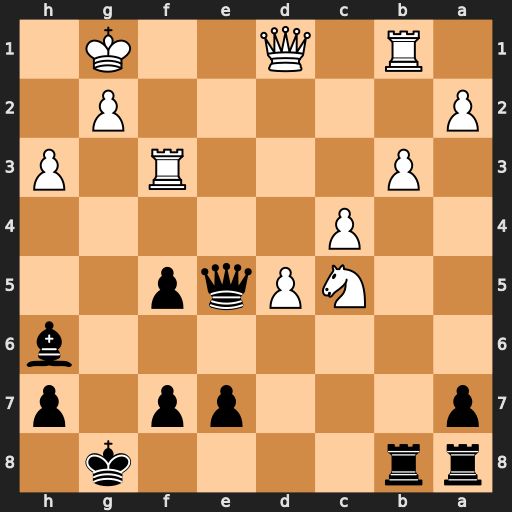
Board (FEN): rr4k1/p3pp1p/7b/2NPqp2/2P5/1P3R1P/P5P1/1R1Q2K1
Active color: b
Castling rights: -
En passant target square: -
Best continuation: Be3+ Kh1 Bxc5